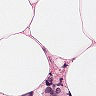
Metastatic tissue present: no